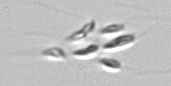
Label: Dinobryon